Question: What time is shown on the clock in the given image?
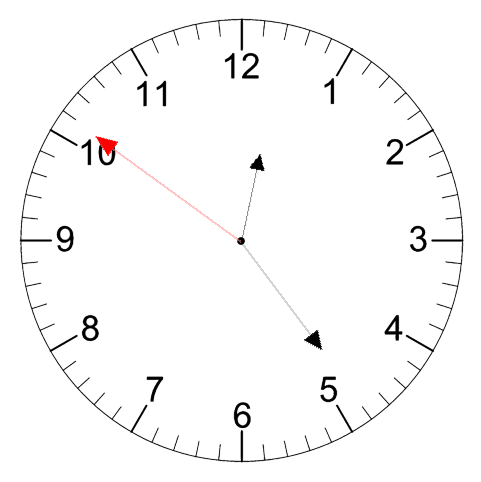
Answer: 12:23:51